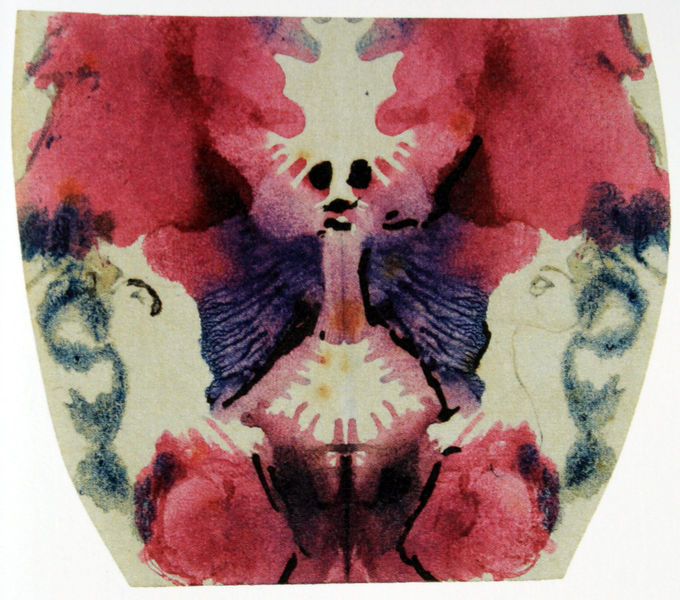
Titel: Klecksografie
Künstler: Justinus Kerner
Standort: München
Institution: Städtische Galerie im Lenbachhaus
Schlagwörter: blau, wasser, weiß, aquarell, gelb, grün, blume, blumen, braun, bunt, grau, mitte, pastell, schwarz, zeichnung, blüte, rot, beige, muster, ornament, augen, falten, gesicht, bild, spiegel, felder, spiegelung, figur, stoff, pflanzen, rosa, keramik, vase, wellen, papier, spiegelbild, laufen, abstrakt, flächen, modern, farbe, formen, graphik, lila, violett, wasserfarbe, symmetrie, o keiffe, surreal, surrealismus, umriss, pink, tusche, wasserfarben, porzellan, technik, symmetrisch, form, violet, asien, druck, konturen, schmetterling, flecken, verschwommen, verwischt, hahn, huhn, dolde, phantasie, abdruck, abklatsch, kleckse, flüssig, verlaufen, knick, tropfen, purpur, mittelachse, gegenstandslos, rohrschach, assoziation, klappen, faltbild, ruck, verwaschen, gehirn, psychologie, zufall, grattage, tintenklecks, rorschach, hibiskus, aderung, entfalten, aquarrell, 1890, rochrschachtest, frotage, spiegebild, dacalcomanie, rohrschach fleck, rohrschachtest